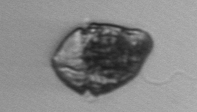
Label: Gyrodinium